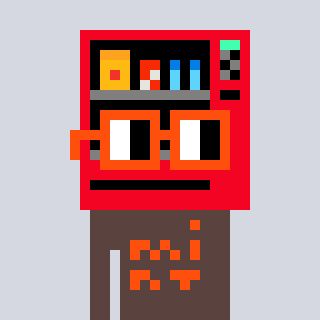
a pixel art character with square orange glasses, a vending machine-shaped head and a darkbrown-colored body on a cool background